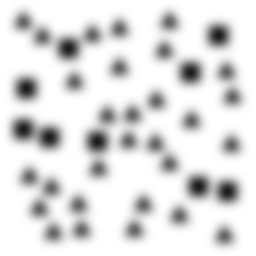
Squares: 9
Triangles: 29
Stars: 0
Total shapes: 38